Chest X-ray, PA view. Patient: 68 years old, sex M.
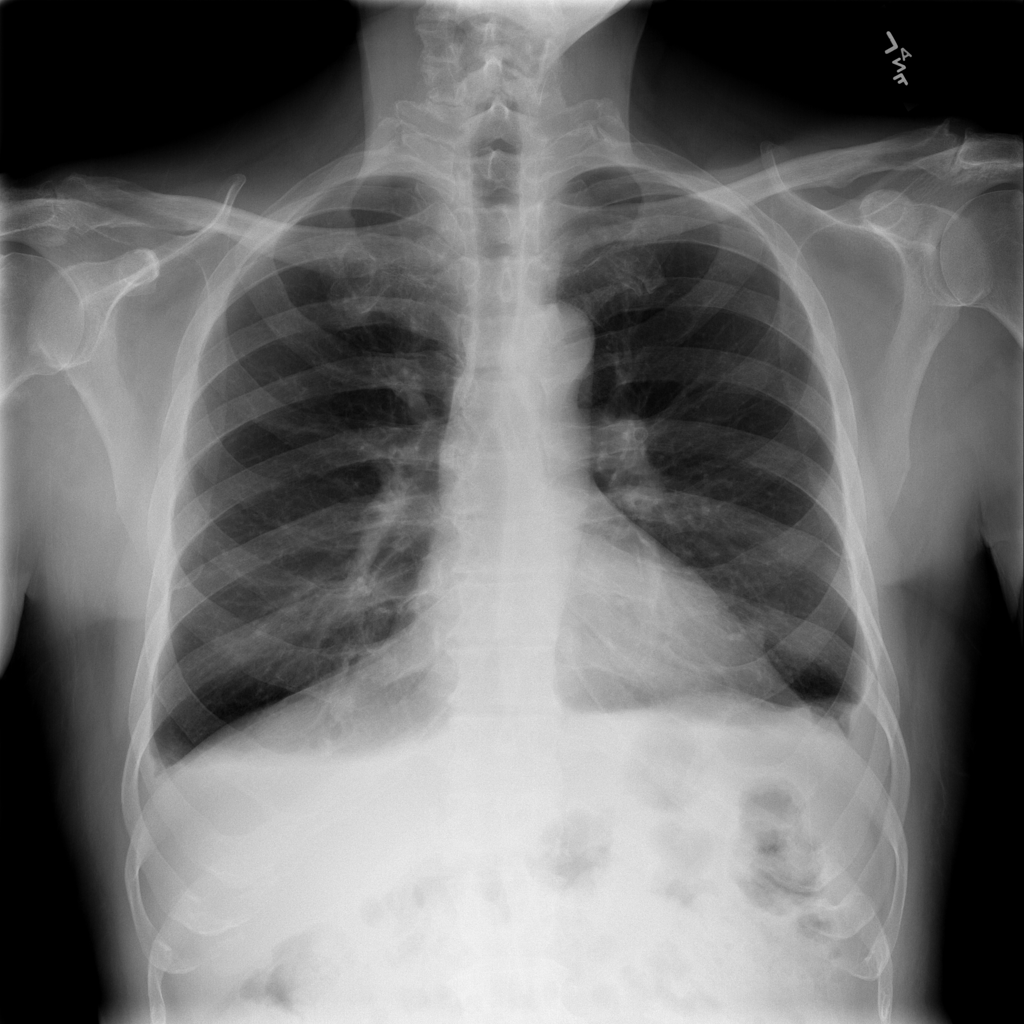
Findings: No Finding